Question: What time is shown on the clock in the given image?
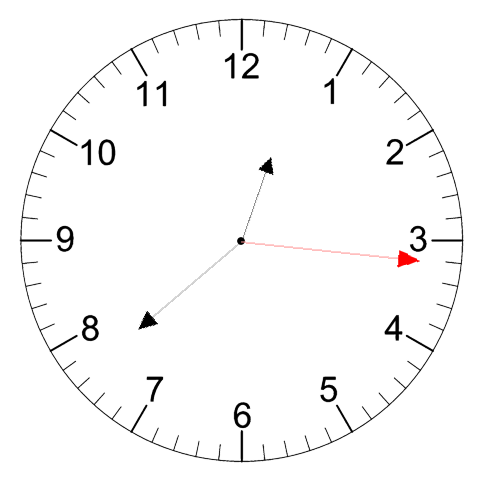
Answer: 12:38:16